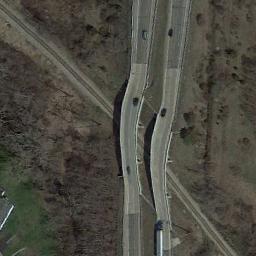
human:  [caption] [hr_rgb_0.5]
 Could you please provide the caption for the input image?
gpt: Several cars are on the overpass .

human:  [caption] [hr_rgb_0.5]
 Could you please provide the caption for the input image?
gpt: There are two overpasses and three lakes in this area .

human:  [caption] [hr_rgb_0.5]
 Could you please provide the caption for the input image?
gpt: The cross-line overpass is over the road on the wasteland .

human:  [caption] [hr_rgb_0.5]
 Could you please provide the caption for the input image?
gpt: The overpass is next to the bare land with some cars .

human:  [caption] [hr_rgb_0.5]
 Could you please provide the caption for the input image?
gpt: There are some brown bushes beside the overpass .